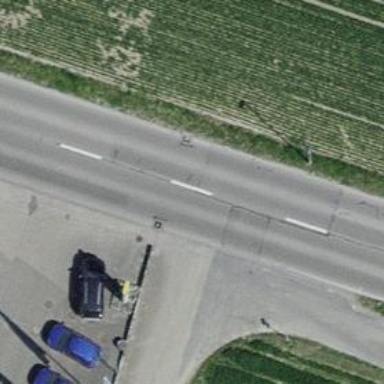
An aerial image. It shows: Primary highway.